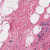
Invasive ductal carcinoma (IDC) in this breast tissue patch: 0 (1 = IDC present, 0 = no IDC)